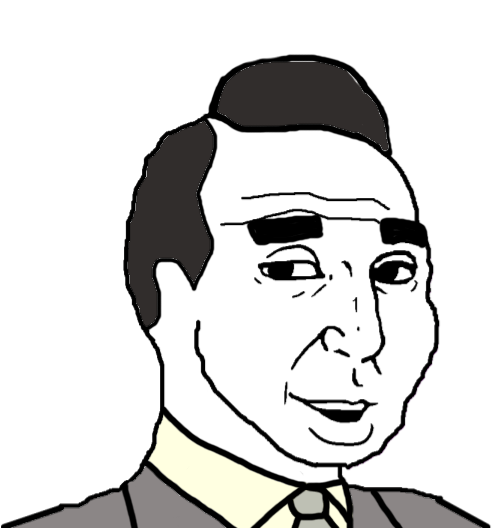
Label: 5_Groomer